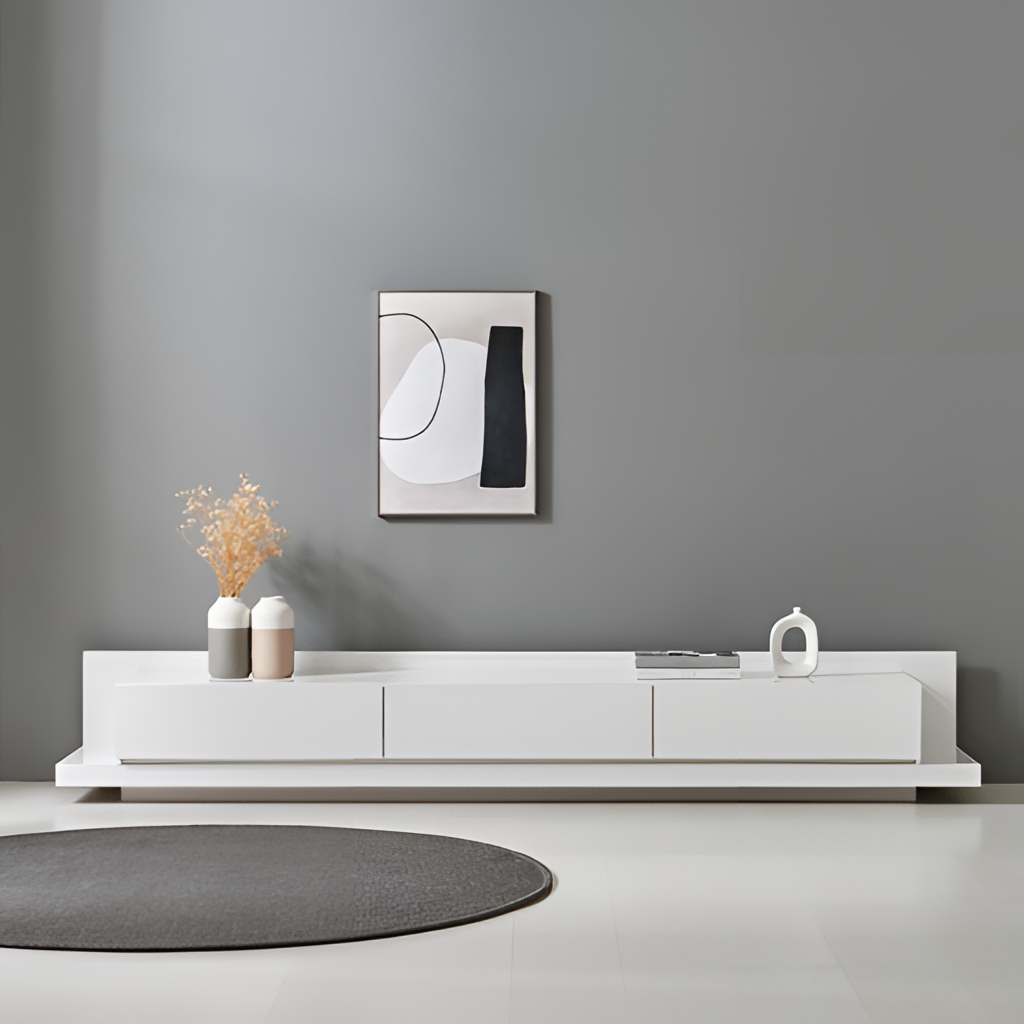
wood media console, living room, gray tile flooring, with large square pattern, gray paint wallpaper, with solid pattern, minimalist